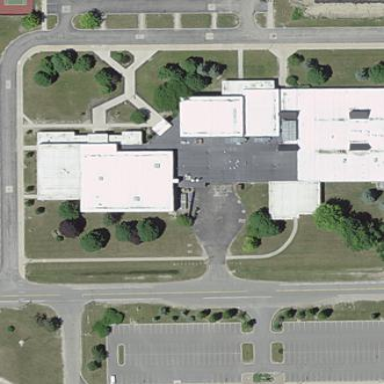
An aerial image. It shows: School building.